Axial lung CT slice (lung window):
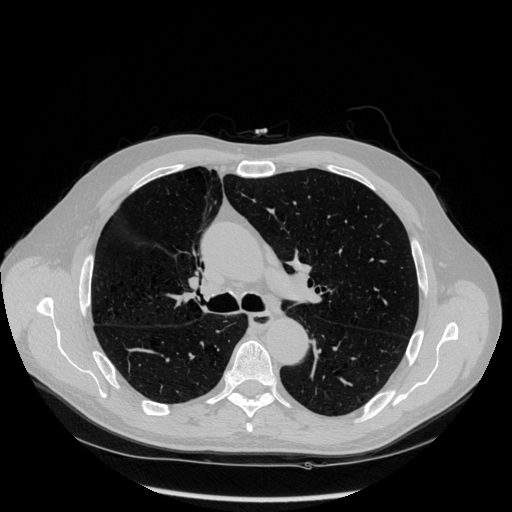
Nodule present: no